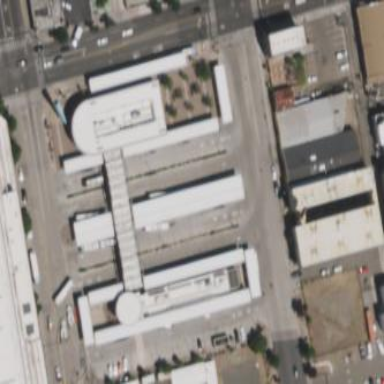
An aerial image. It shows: Bus station that also serves as public transport station.